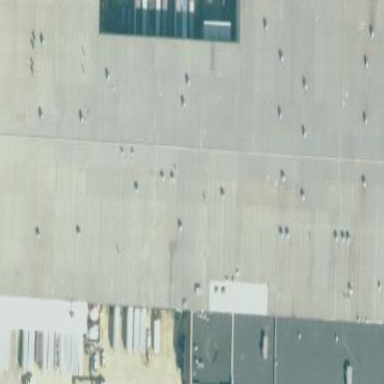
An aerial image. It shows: Warehouse building.